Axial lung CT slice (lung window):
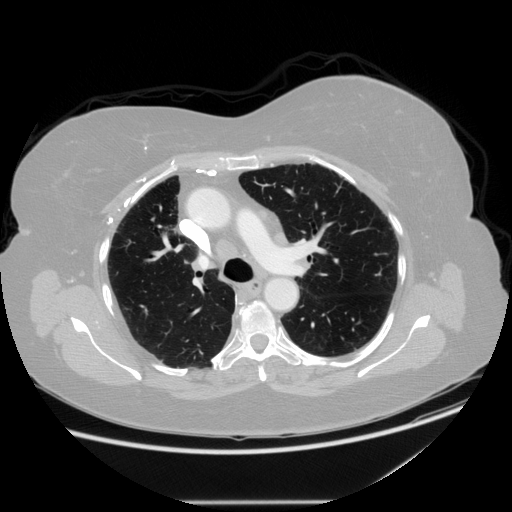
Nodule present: no